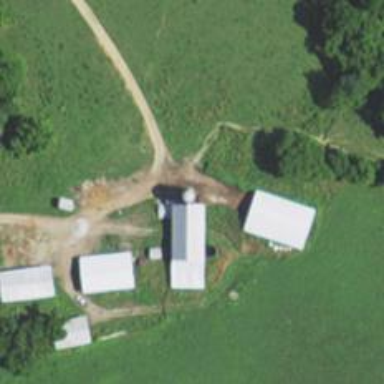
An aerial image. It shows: Silo.